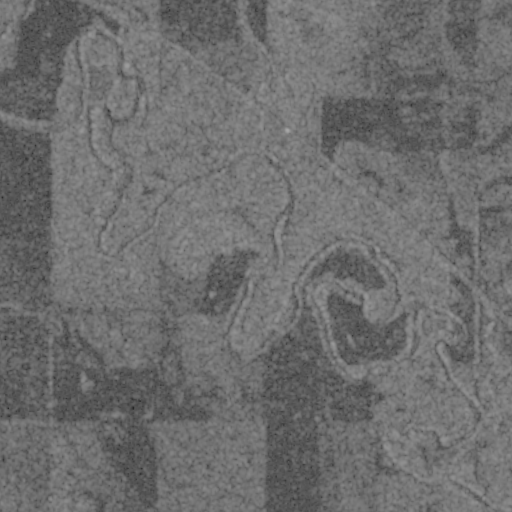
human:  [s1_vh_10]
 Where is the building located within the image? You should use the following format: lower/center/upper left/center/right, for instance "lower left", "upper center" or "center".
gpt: The building is located in the upper left of the image.
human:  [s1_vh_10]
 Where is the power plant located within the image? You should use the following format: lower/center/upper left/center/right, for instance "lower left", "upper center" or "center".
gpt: There is no power plant in the image.

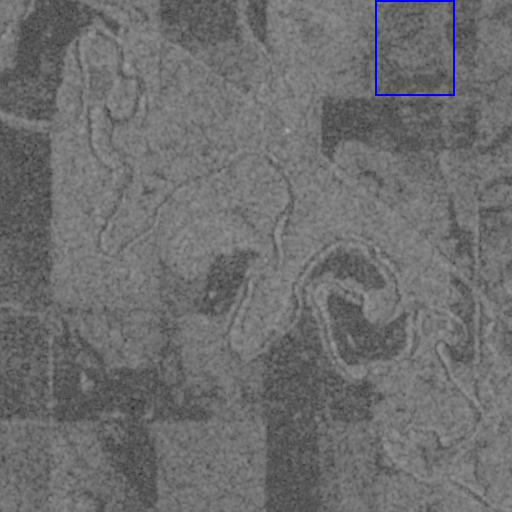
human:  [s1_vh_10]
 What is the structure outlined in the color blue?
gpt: The structure outlined in blue is a crop field.
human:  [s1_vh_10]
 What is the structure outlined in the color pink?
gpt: There is no pink outline.